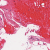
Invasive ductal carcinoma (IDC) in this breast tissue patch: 0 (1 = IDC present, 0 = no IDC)